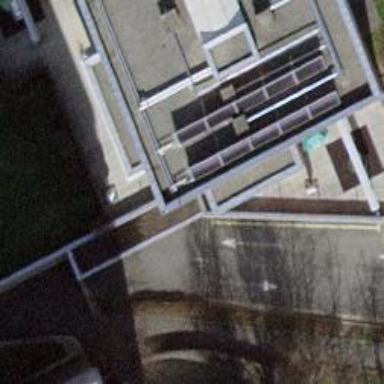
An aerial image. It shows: Driveway tunnel that serves as roadway.